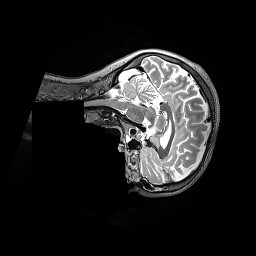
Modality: T2w
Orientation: sagittal
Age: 25
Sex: female
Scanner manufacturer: siemens
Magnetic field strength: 3 T
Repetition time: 3.2 s
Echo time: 0.562 s